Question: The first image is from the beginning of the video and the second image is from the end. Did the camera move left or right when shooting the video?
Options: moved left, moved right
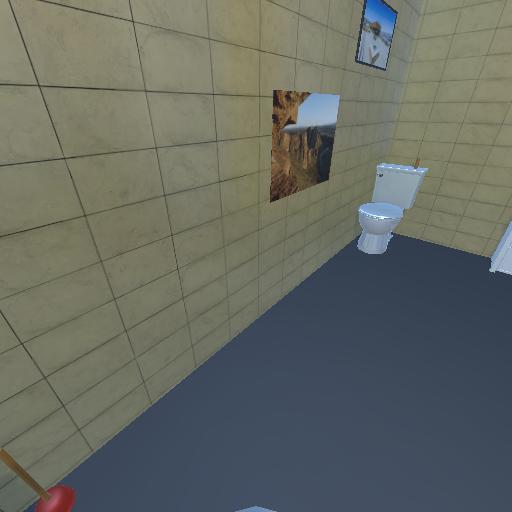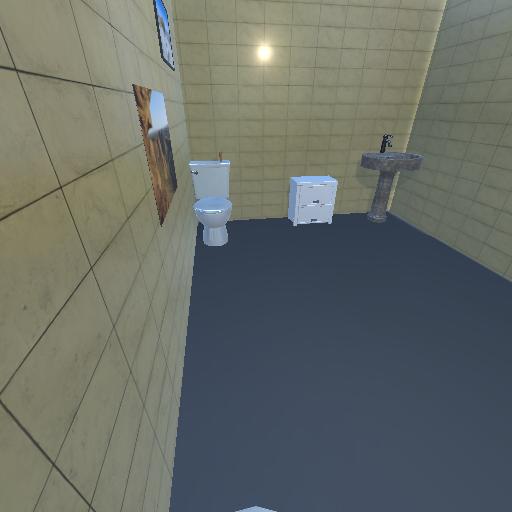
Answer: moved left